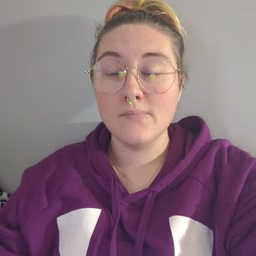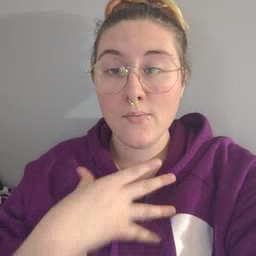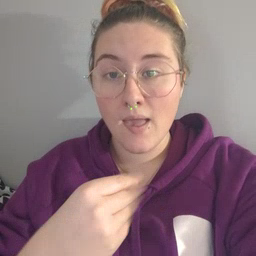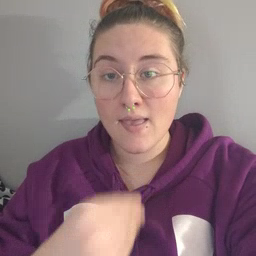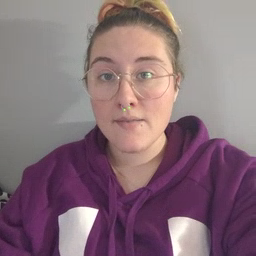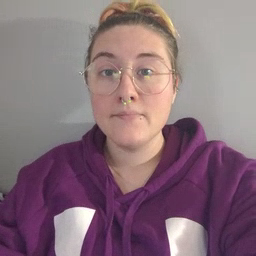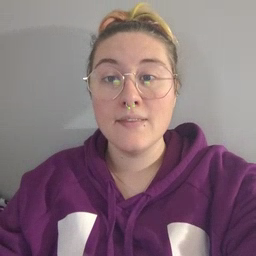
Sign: white